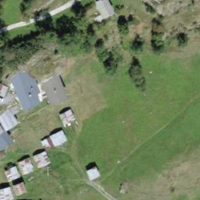
EUNIS habitat code: 23
Species observed at this site:
Marmota marmota
Parnassius apollo
Phoenicurus ochruros